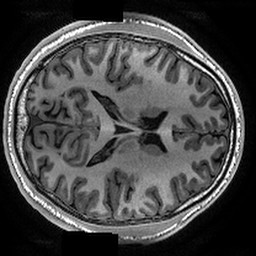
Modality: T1w
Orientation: axial
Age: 24
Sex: male
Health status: healthy
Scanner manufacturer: ge
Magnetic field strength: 3 T
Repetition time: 0.006652 s
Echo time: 0.002928 s